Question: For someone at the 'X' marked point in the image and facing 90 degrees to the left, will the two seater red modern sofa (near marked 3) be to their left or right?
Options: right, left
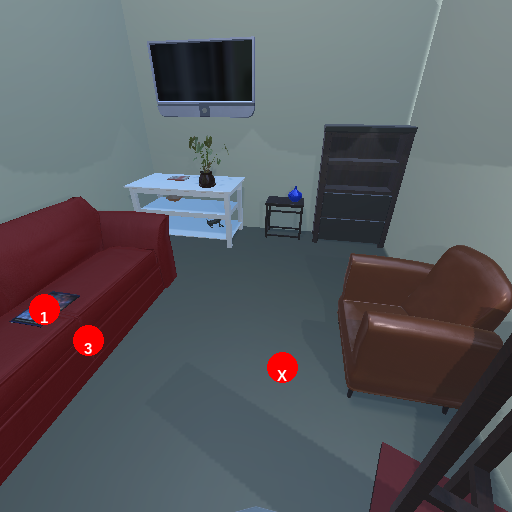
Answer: right